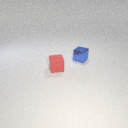
small red rubber cube in front of small blue metal cube